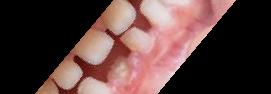
Condition: hypodontia